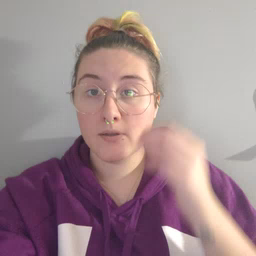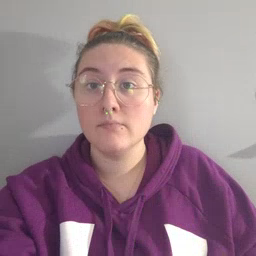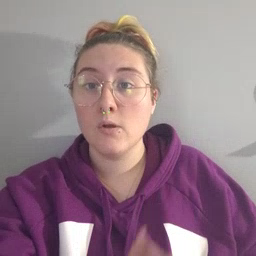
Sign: white